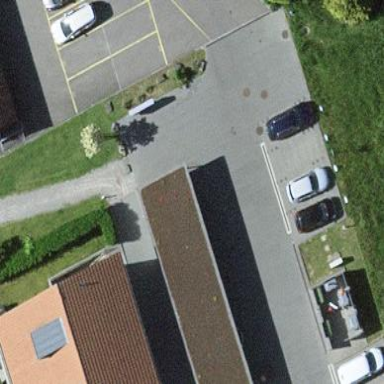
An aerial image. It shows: View of roof of building.